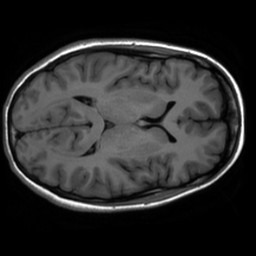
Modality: inplaneT1
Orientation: axial
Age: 21
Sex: female
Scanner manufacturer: ge
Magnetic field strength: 3 T
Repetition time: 2.499 s
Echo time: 0.02513 s